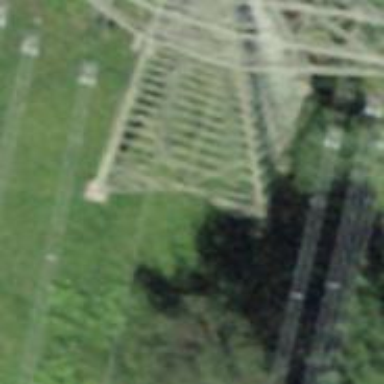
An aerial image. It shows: Power tower.